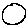
Label: moon